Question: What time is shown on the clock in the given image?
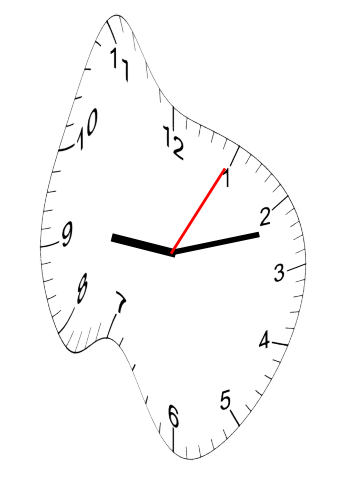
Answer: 09:12:05